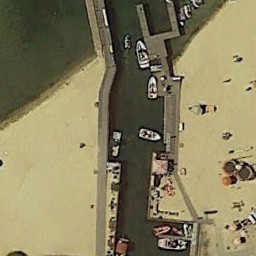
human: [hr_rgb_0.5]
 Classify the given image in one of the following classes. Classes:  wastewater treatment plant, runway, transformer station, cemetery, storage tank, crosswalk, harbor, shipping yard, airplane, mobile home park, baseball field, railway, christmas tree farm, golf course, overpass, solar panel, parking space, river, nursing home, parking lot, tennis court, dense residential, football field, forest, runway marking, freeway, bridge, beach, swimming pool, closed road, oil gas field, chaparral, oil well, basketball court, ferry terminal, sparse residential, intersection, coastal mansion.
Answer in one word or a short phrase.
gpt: ferry terminal